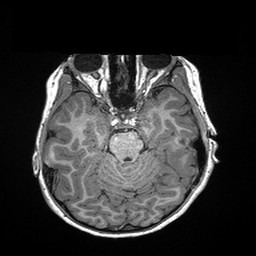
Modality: T1w
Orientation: coronal
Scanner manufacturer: siemens
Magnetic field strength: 3 T
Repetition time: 2.3 s
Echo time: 0.00298 s